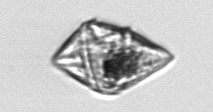
Label: Gyrodinium